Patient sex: F
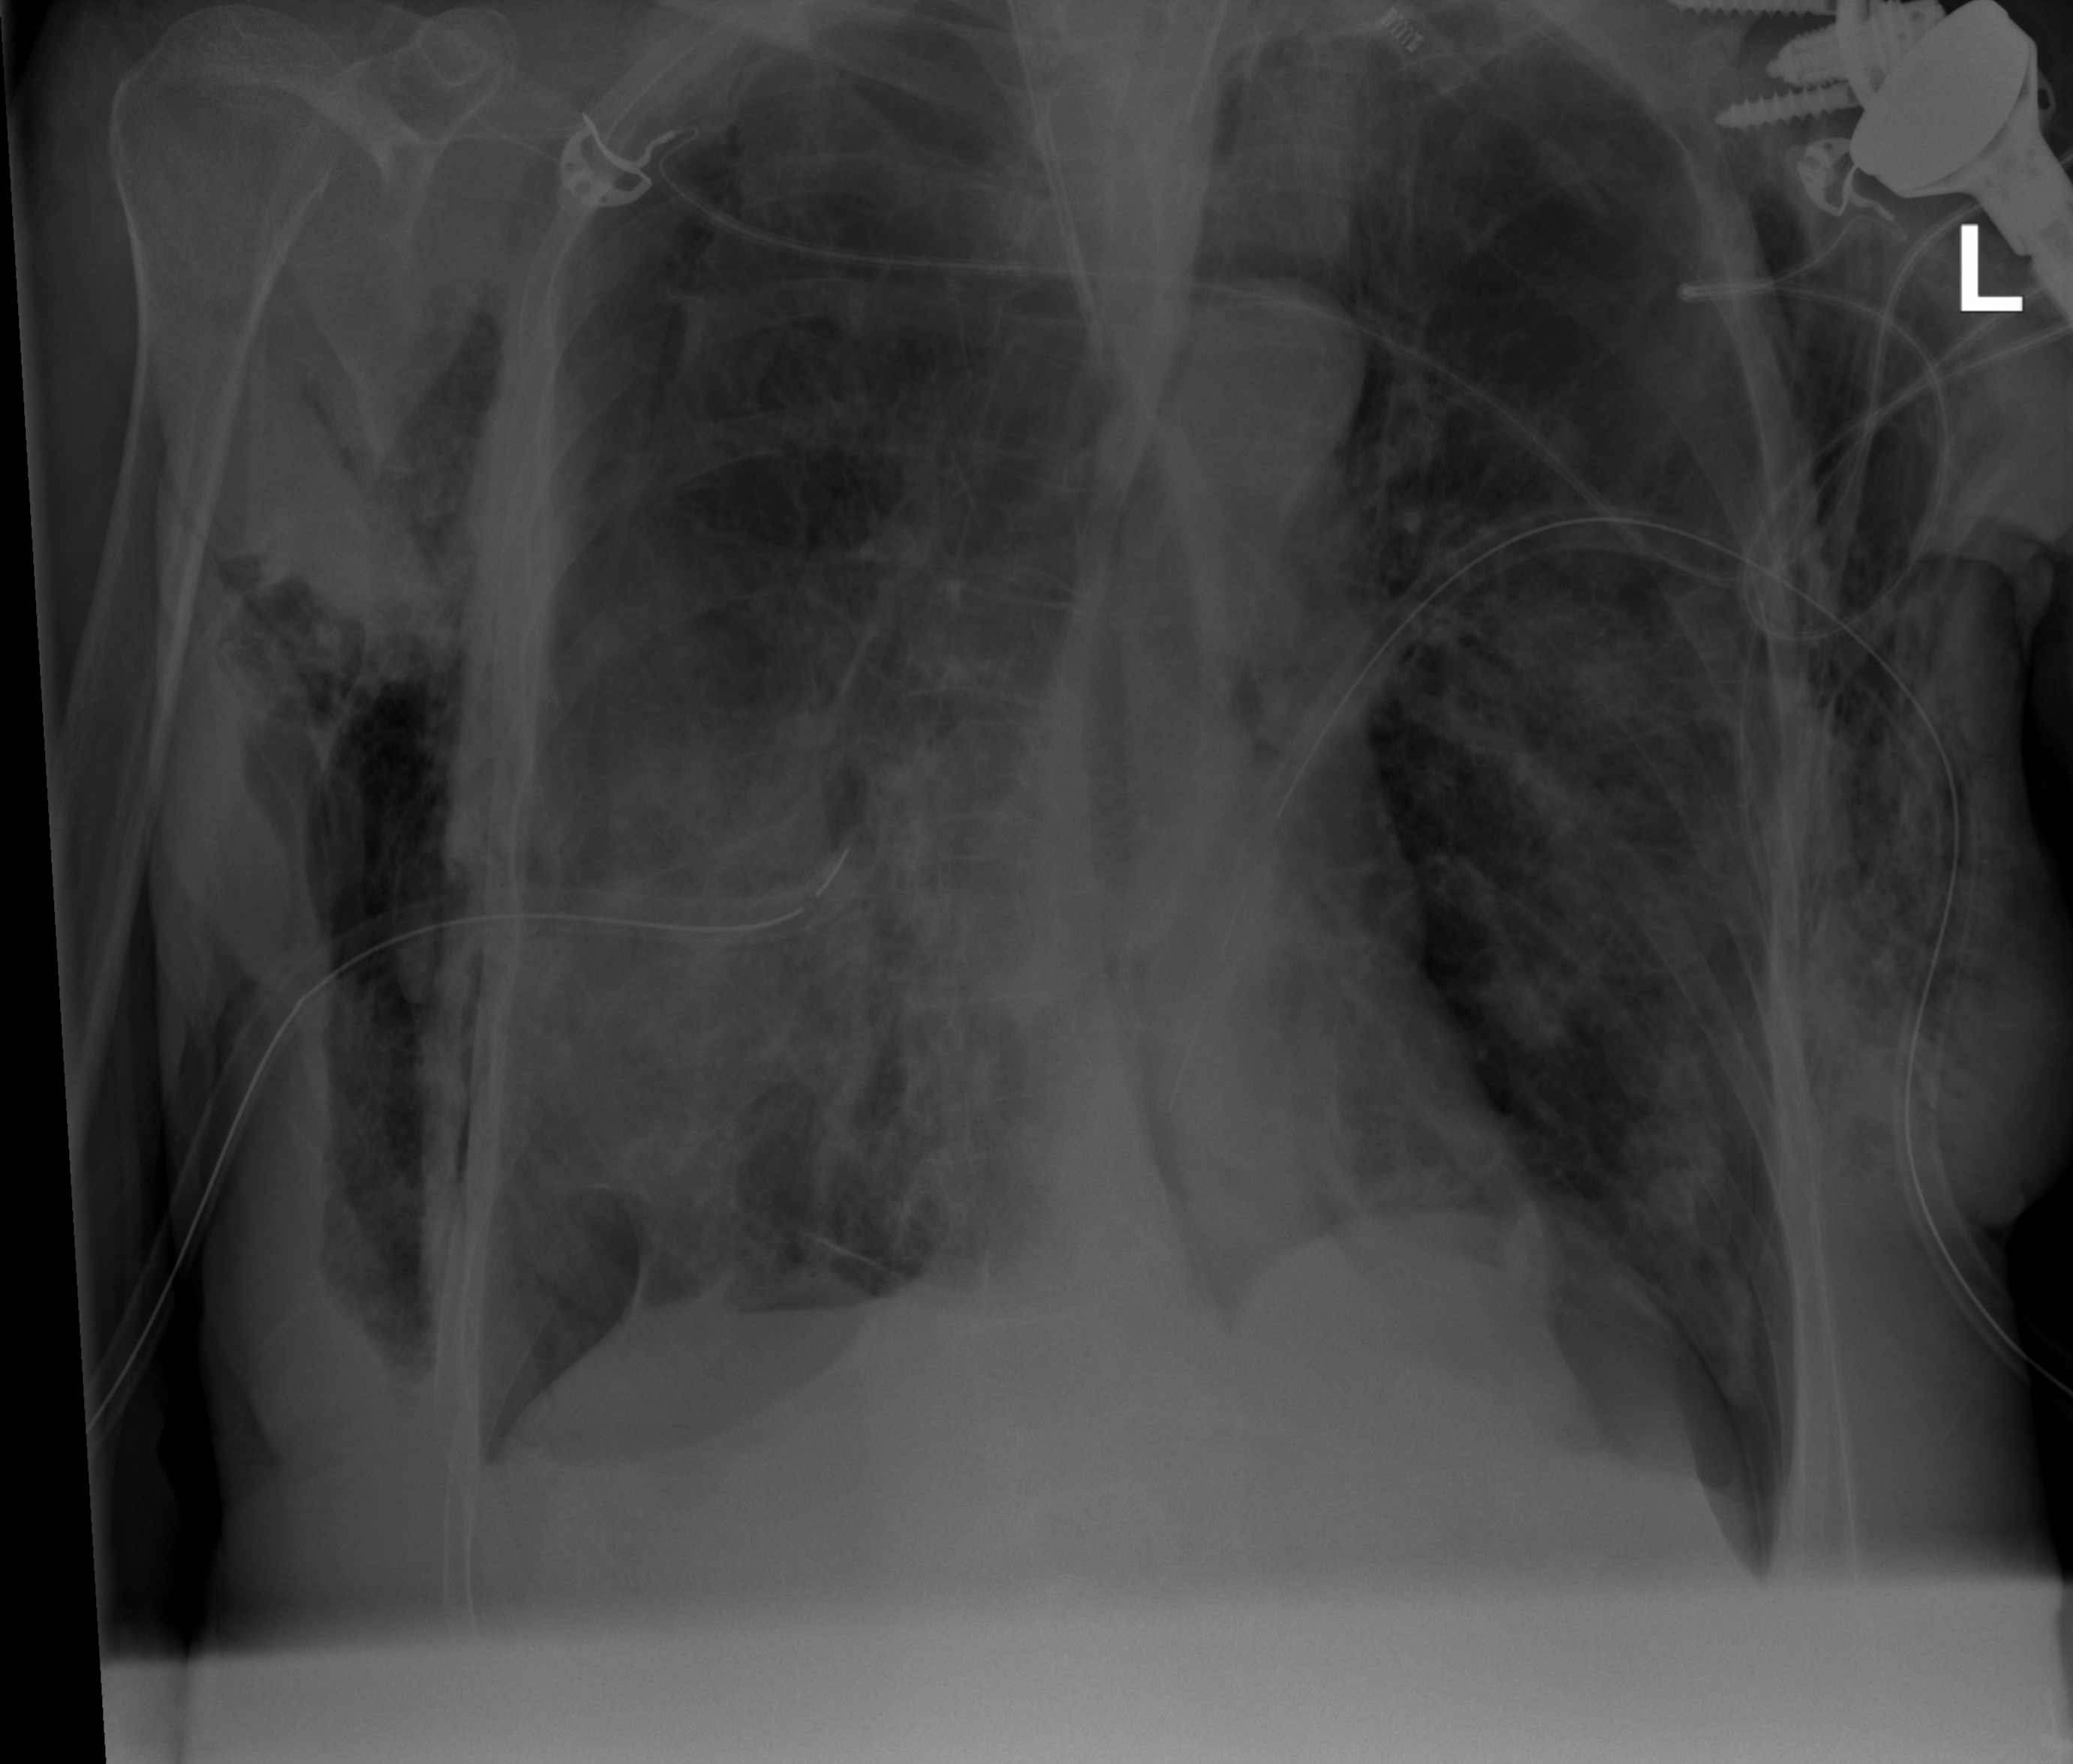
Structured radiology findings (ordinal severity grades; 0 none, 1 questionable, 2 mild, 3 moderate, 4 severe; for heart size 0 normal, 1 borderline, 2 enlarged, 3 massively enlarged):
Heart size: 0
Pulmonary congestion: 0
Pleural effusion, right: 2
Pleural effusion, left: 0
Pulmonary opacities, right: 3
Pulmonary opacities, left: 2
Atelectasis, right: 3
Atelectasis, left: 2